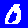
Digit: 0